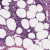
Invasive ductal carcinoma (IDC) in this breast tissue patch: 0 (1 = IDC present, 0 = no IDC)